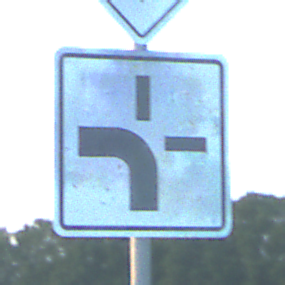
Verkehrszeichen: VerlaufVorfahrtsstrasse1
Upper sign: Vorfahrtsstrasse
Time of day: SunriseSunset
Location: Outdoor (Nature)
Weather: PartlyCloudy
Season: NotSpecified
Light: Natural